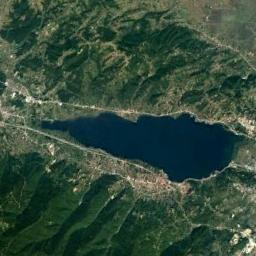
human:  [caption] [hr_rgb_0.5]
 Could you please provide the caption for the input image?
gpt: There are many trees around the lake .

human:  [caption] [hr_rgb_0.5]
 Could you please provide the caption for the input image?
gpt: The lake lies in a mountainous area covered with vegetation and the water is dark blue .

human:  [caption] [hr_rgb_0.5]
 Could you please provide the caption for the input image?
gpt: The two lakes are not the same color .

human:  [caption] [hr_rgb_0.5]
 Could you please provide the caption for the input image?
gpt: An irregularly shaped blue lake surrounded by mountains with green vegetation .

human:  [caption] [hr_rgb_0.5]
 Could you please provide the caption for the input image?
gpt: There are buildings and green forests around the lake .